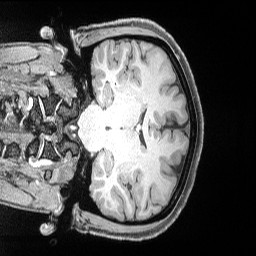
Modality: T1w
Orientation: coronal
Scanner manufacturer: siemens
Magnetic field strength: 3 T
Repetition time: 2.53 s
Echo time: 0.00169 s